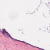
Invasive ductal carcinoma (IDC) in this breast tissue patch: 0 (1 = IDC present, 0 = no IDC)